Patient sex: M
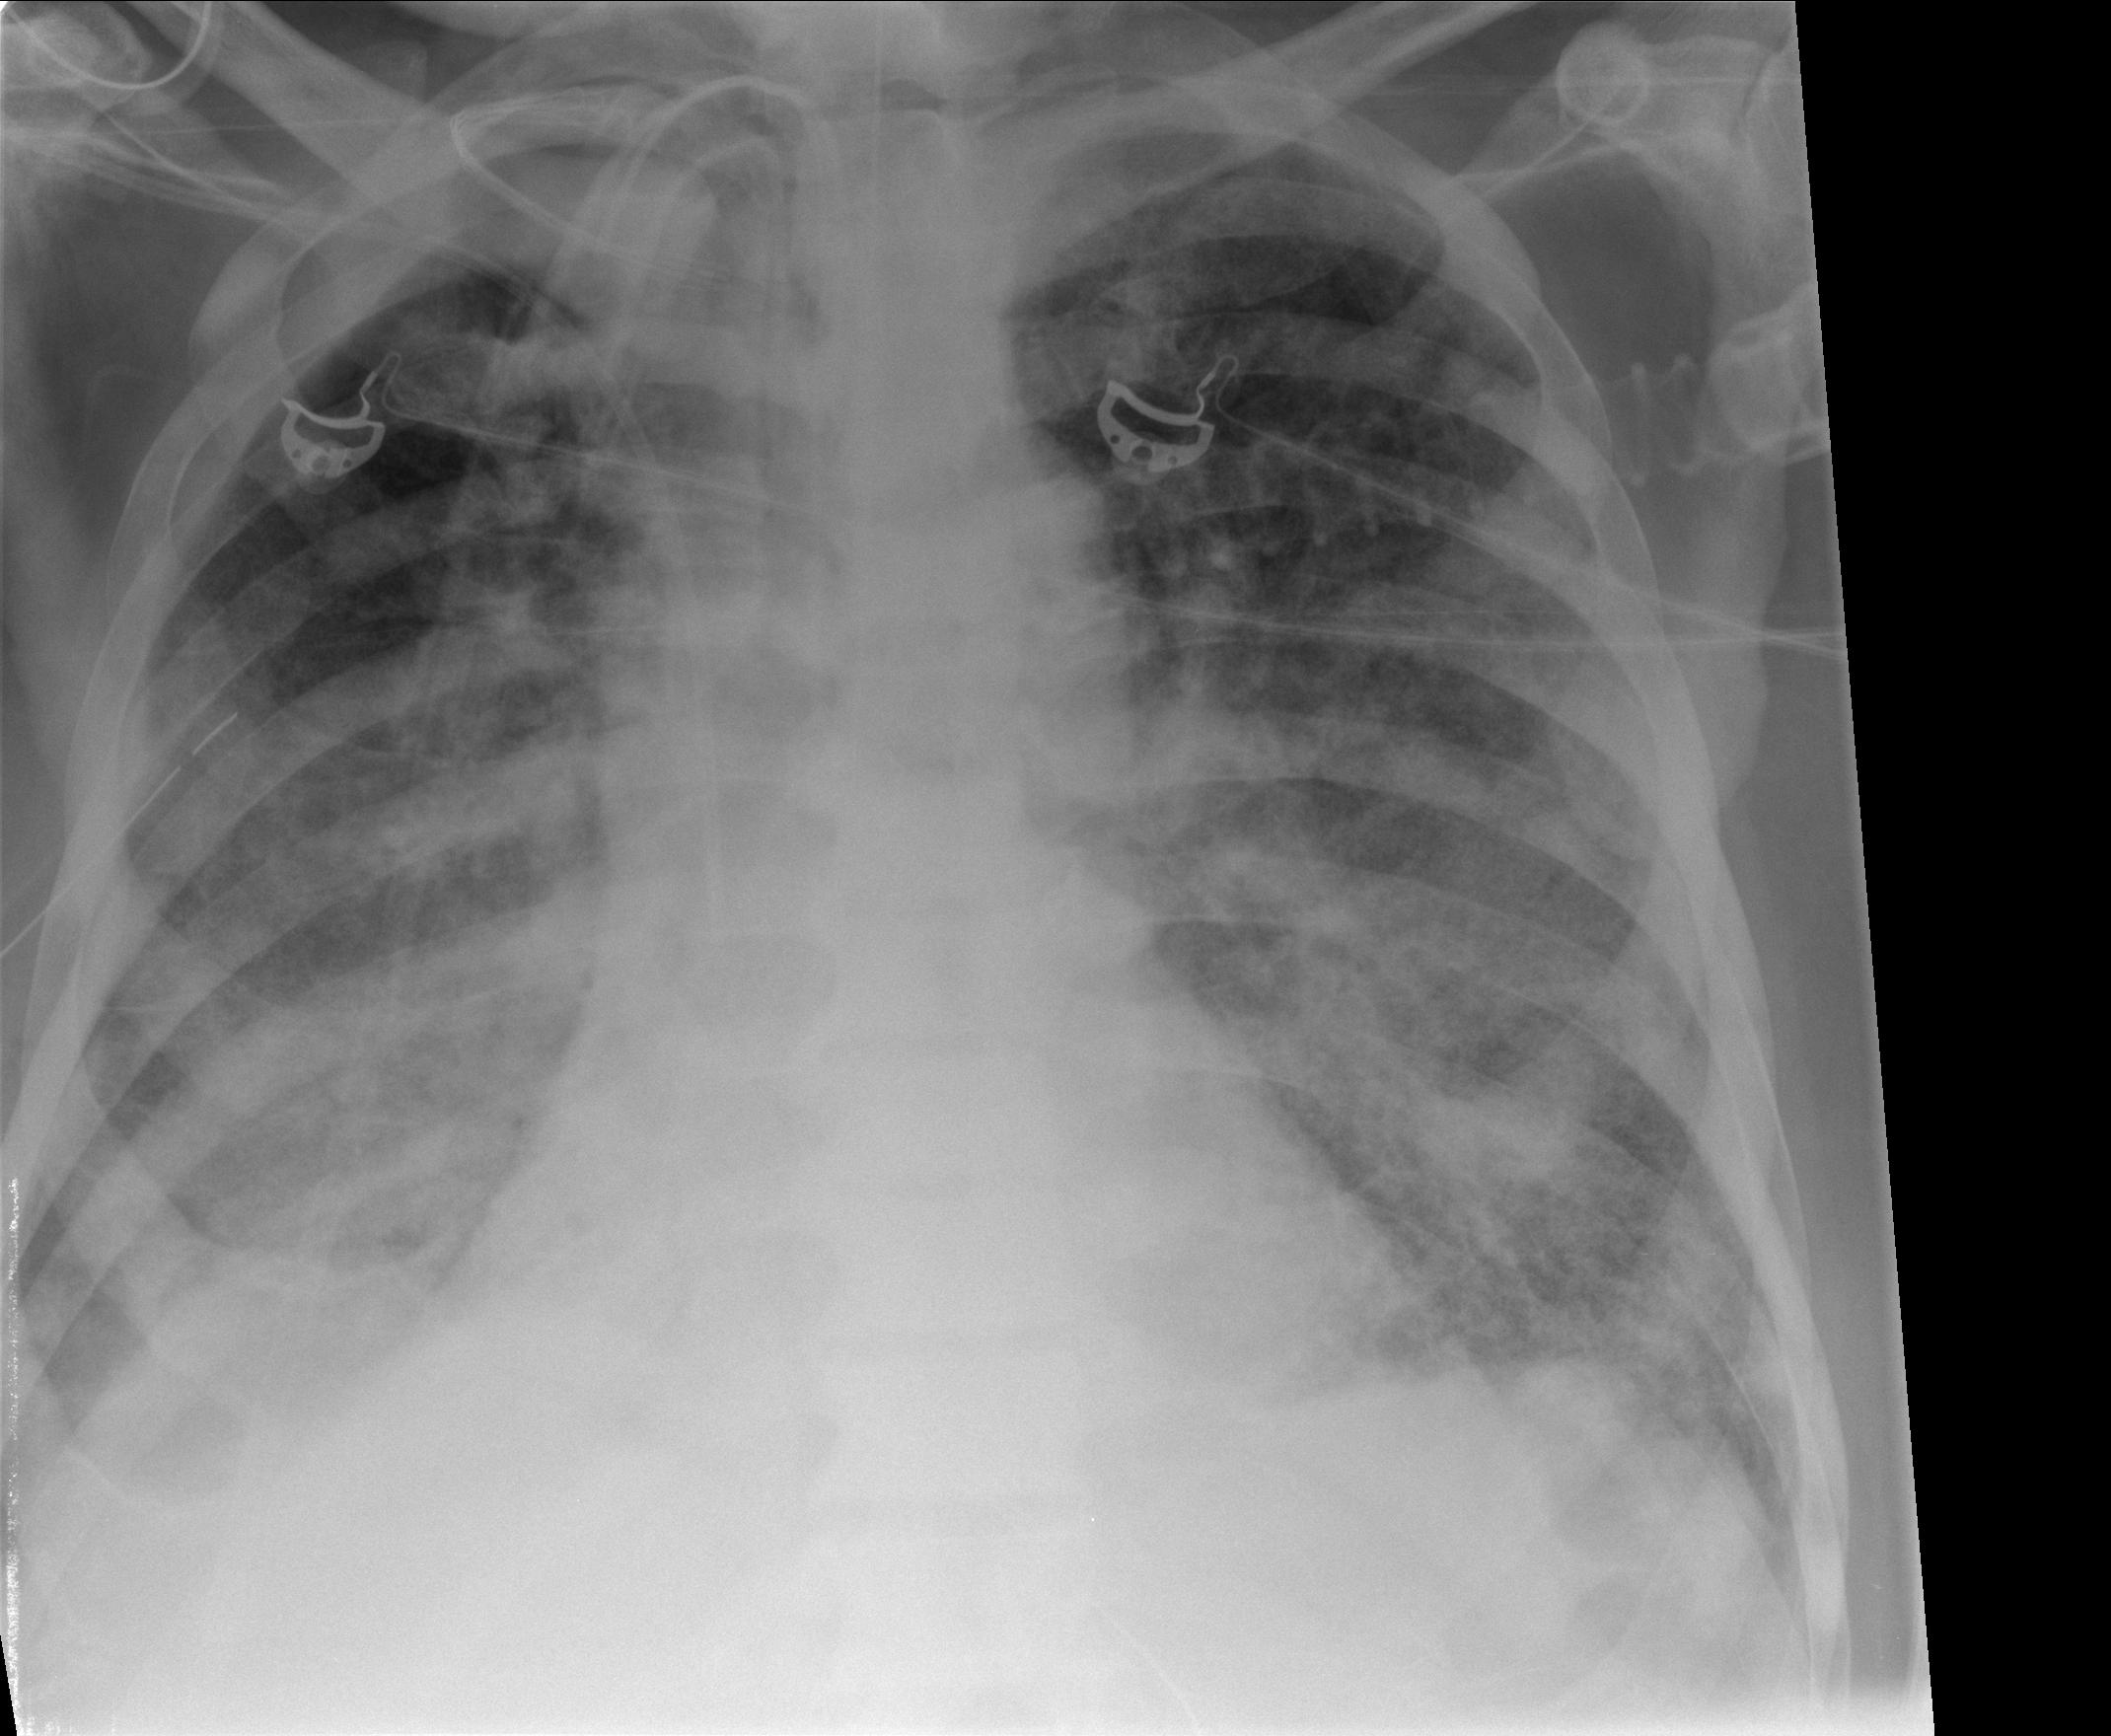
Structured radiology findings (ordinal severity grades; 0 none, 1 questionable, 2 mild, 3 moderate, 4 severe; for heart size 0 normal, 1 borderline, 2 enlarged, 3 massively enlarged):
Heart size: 0
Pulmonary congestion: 2
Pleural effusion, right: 2
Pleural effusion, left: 2
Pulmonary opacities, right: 3
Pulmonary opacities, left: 3
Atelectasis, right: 2
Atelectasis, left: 2